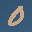
Label: 0